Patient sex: F
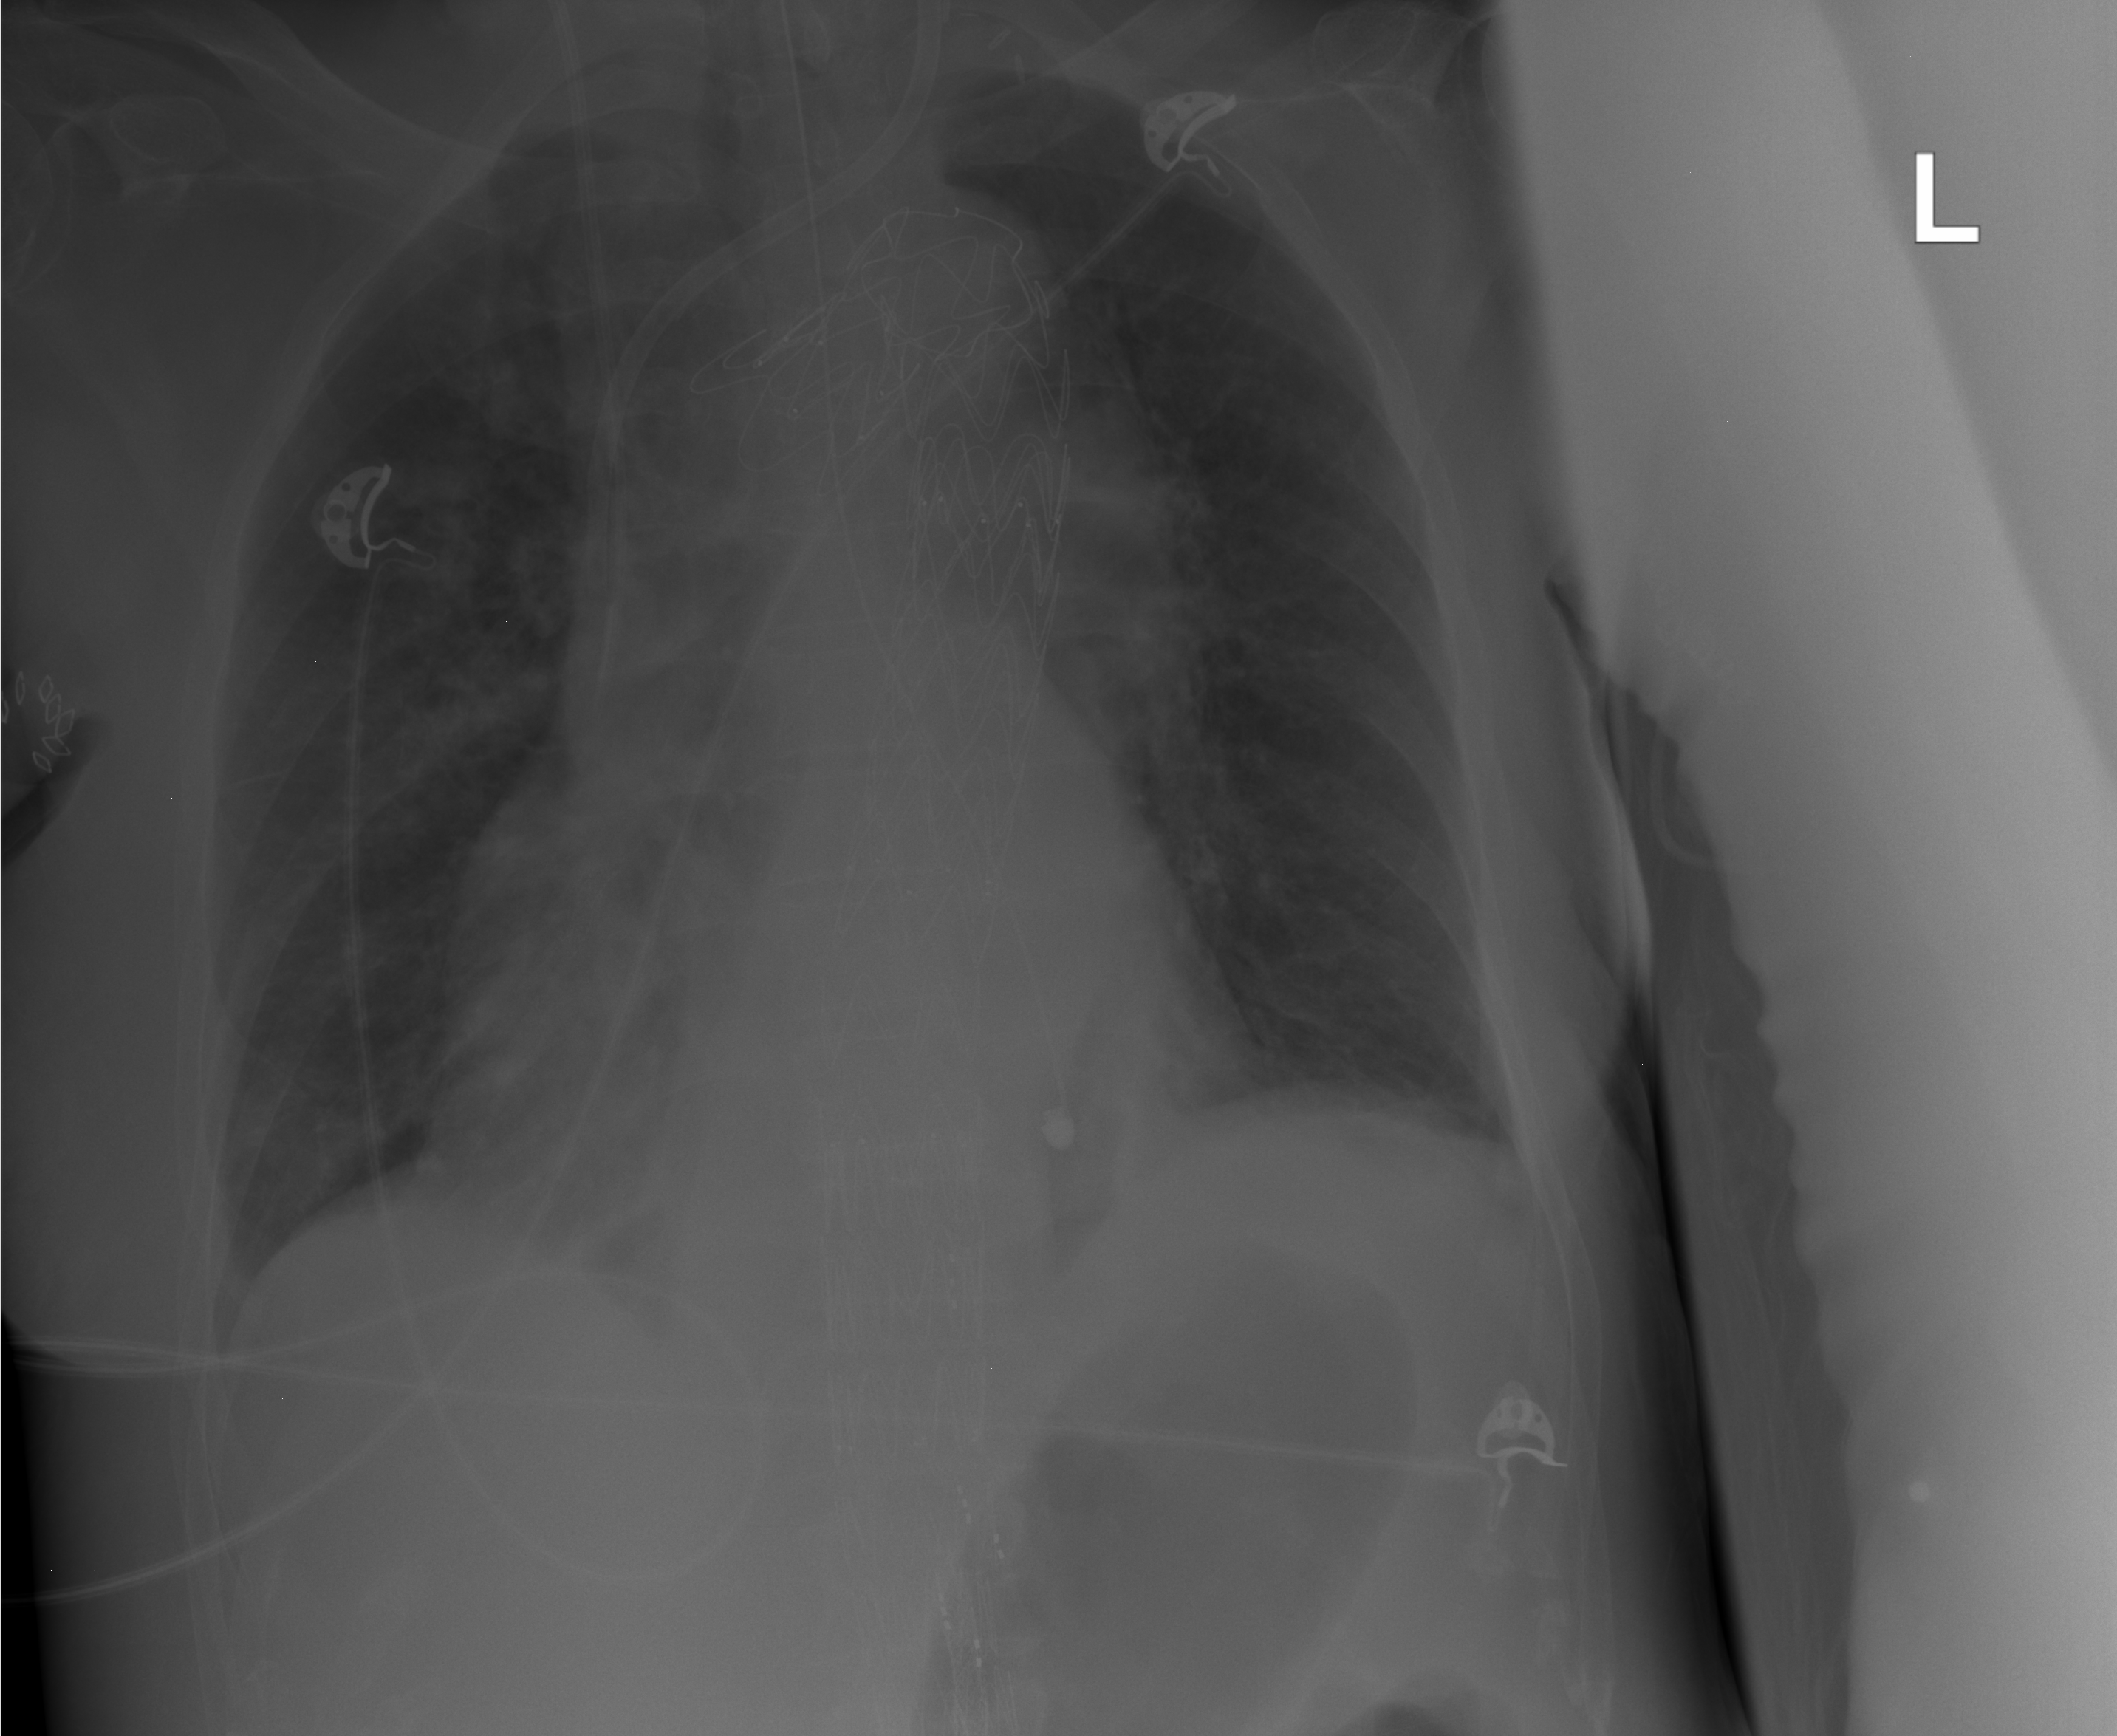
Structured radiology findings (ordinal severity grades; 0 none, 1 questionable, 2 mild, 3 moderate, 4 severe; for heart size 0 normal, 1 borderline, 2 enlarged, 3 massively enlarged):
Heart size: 0
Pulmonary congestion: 0
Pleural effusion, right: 0
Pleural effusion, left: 1
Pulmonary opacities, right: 0
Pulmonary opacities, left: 0
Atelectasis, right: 0
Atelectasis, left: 0